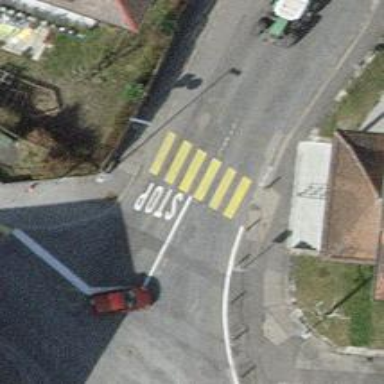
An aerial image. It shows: Marked road crossing.